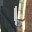
Label: 1